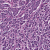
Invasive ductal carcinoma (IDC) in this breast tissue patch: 1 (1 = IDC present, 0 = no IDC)